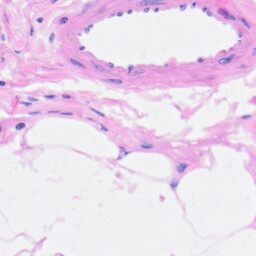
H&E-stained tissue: Heart